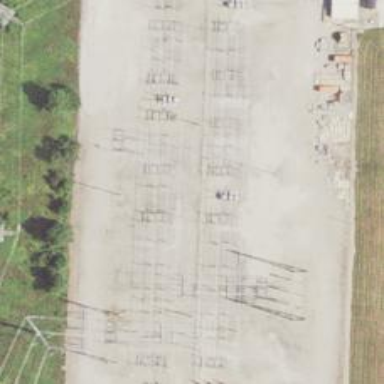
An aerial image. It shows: Switch for power supply.